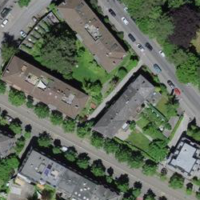
EUNIS habitat code: 54
Species observed at this site:
Symphoricarpos albus